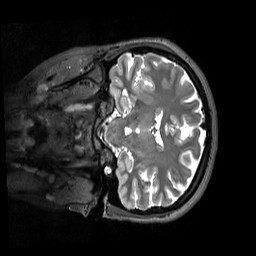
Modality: T2w
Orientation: coronal
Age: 27
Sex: female
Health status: healthy
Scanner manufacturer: siemens
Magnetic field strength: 3 T
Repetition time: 3.2 s
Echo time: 0.412 s